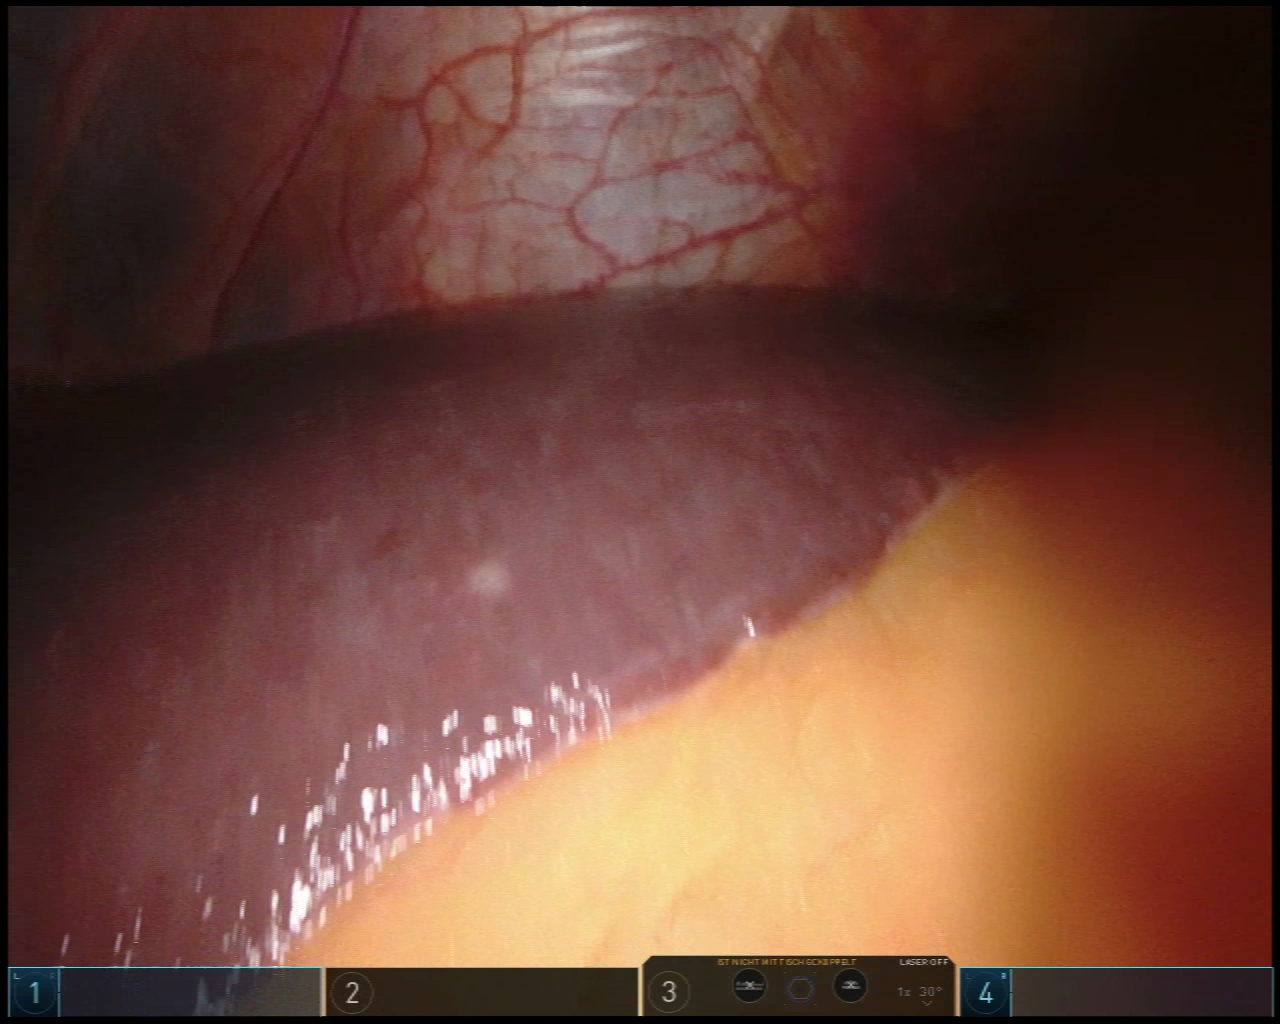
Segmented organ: liver
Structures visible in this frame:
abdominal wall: yes
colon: no
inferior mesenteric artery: no
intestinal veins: no
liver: yes
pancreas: no
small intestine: no
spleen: no
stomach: no
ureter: no
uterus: no
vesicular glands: no